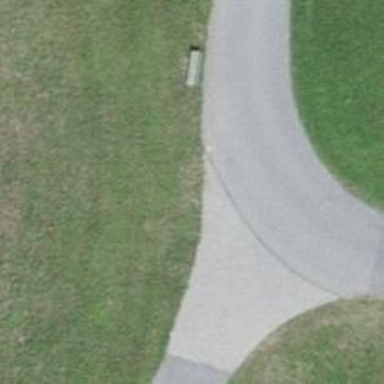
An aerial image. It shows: Bench.